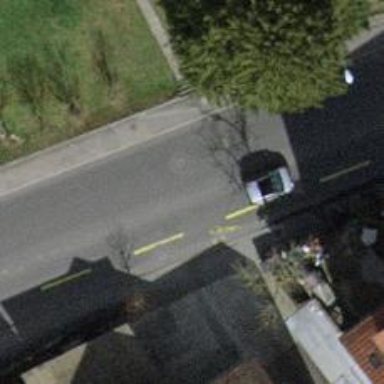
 with lanes for cyclists on the left and sidewalks on both sides."